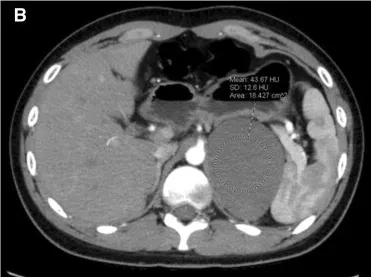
Post-contrast late arterial phase.
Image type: radiology (ct)